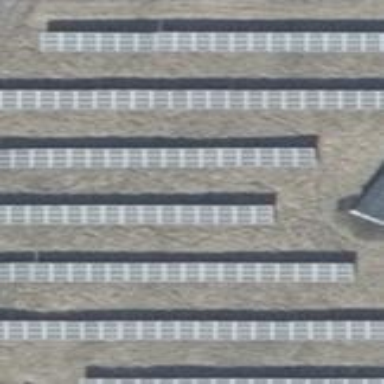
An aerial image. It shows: Solar power generator utilizing photovoltaic technology with solar photovoltaic panels.